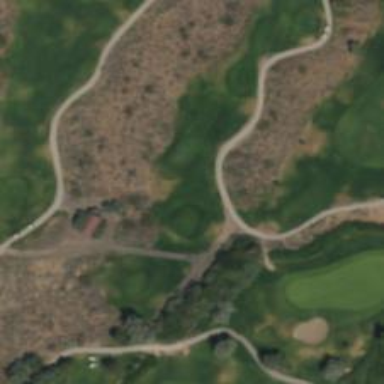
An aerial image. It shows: Service road used as golf cart path.